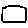
Label: square